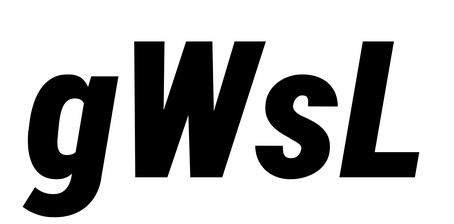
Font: Roboto-Italic_Condensed_Black_Italic